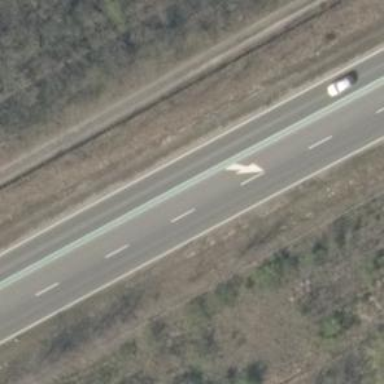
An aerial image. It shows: Asphalt road classified as trunk highway.